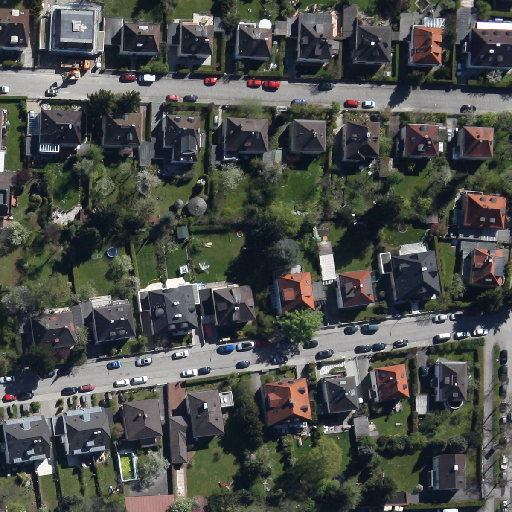
Referring expression: impervious surface